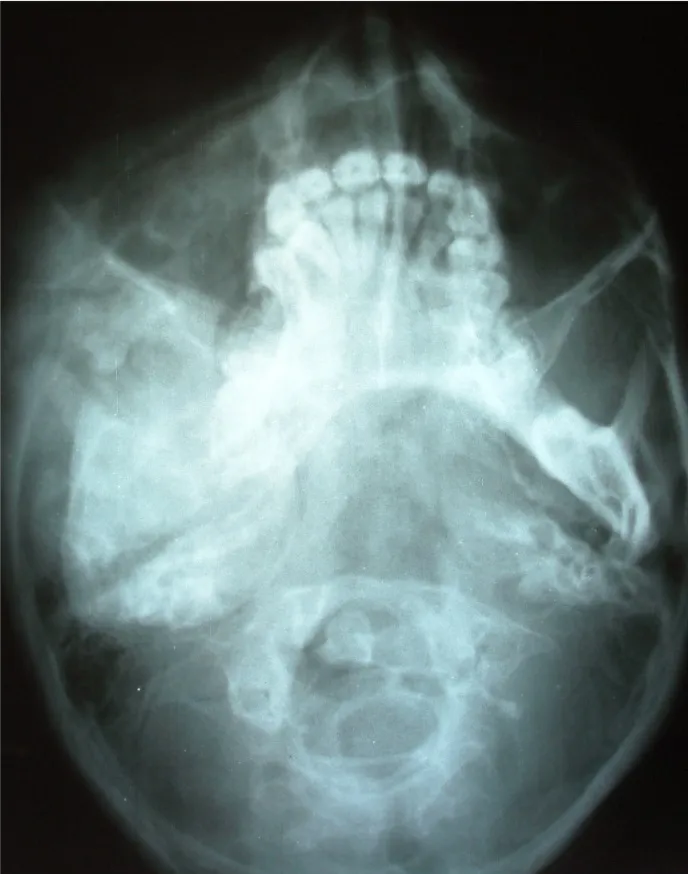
Submentovertex radiograph revealing expansion of the mandible of left side.
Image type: radiology (x_ray)